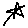
Label: star